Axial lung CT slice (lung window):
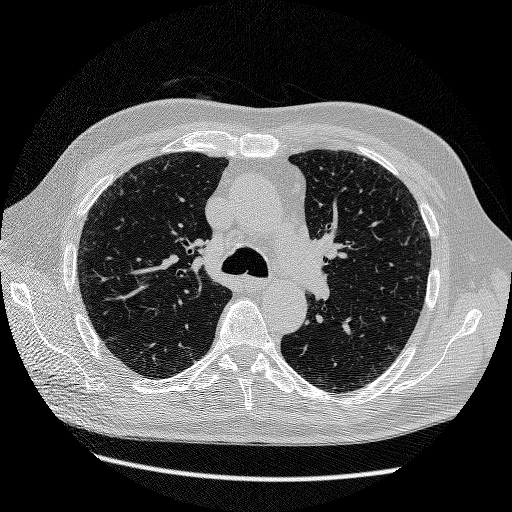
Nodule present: no